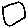
Label: square